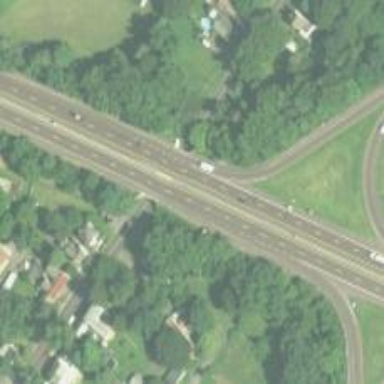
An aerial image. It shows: Motorway junction.